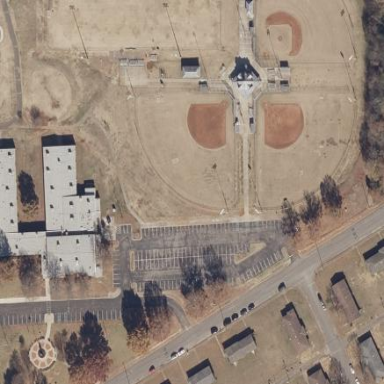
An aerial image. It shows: Baseball pitch for leisure and sports activities.